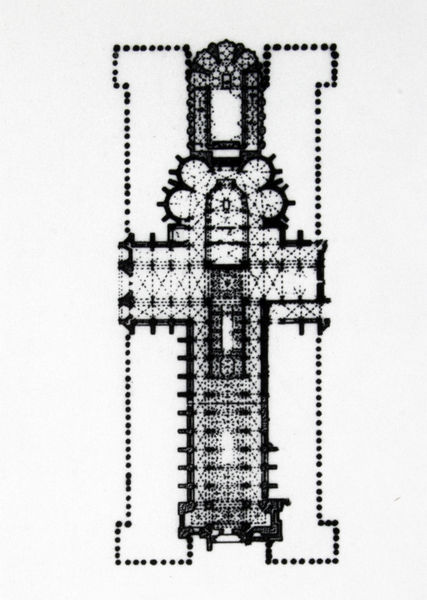
Titel: "Bat Hat", Entwurf für die Umgestaltung des Battersea-Kraftwerks in London - Grundrißvergleich mit Westminster Abbey
Künstler: Cedric Price
Schlagwörter: weiß, grau, pfeiler, schwarz, säulen, architektur, kirche, schiff, schiffe, kirchen, gewölbe, dom, hauptschiff, kathedrale, langhaus, mittelschiff, querhaus, seitenschiff, apsis, chor, plan, westen, riß, osten, grundriss, kapellen, seitenschiffe, querschiff, kapellenkranz